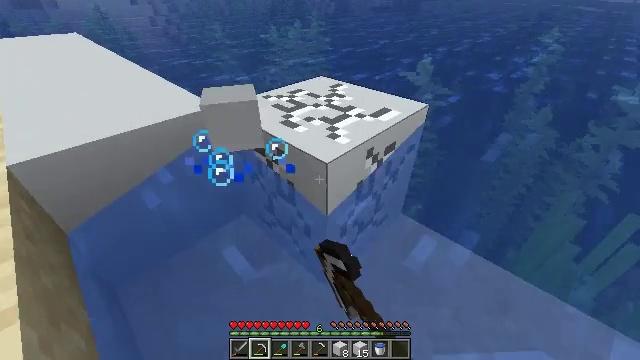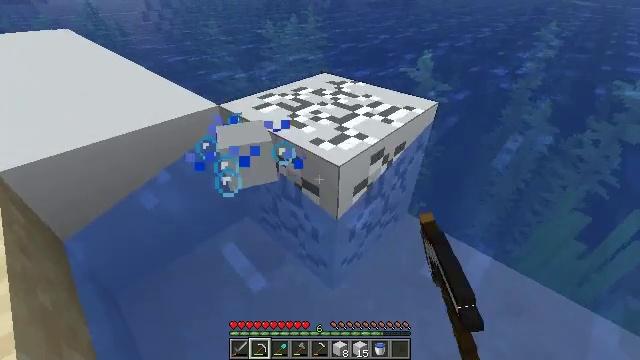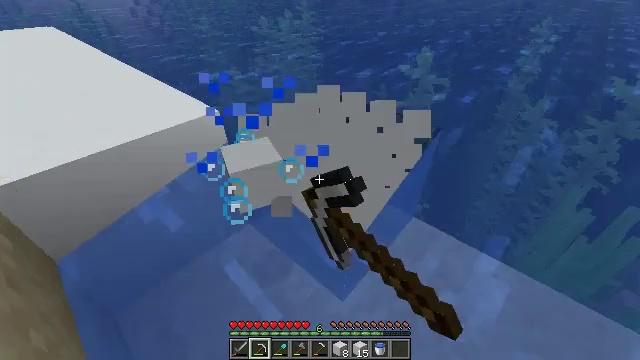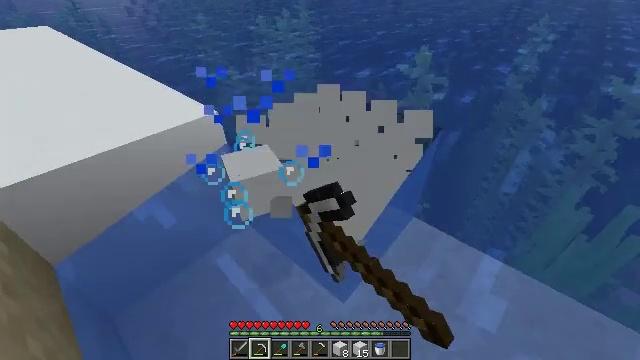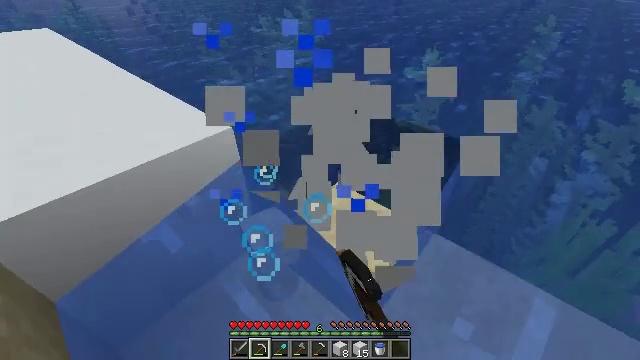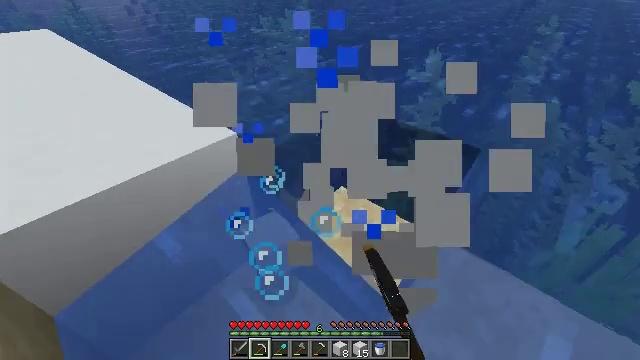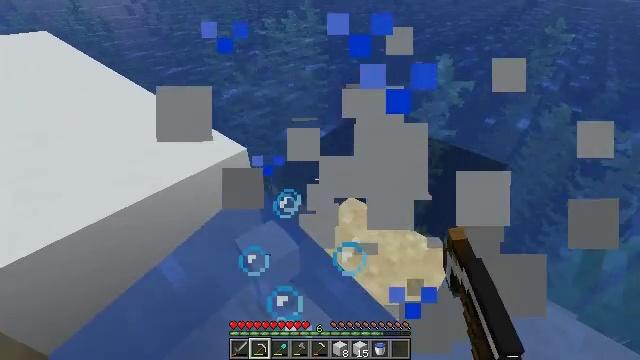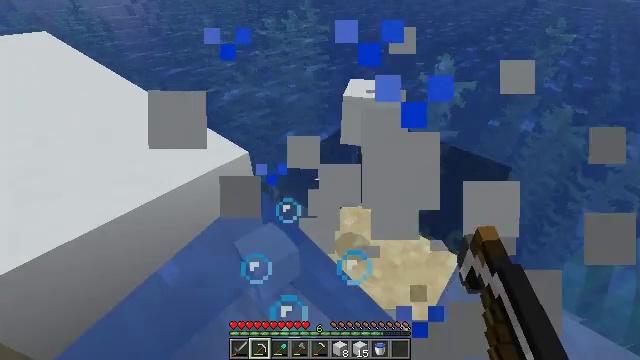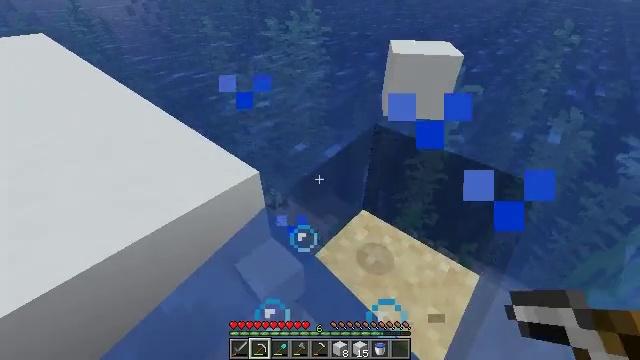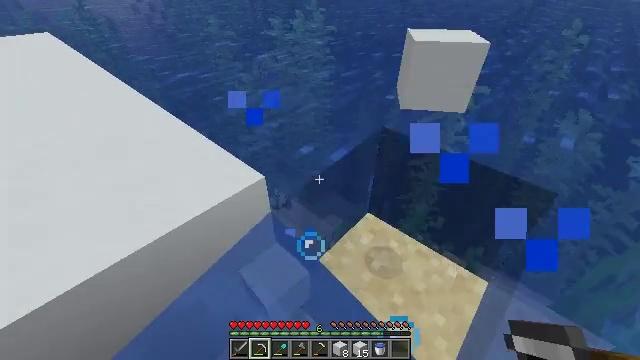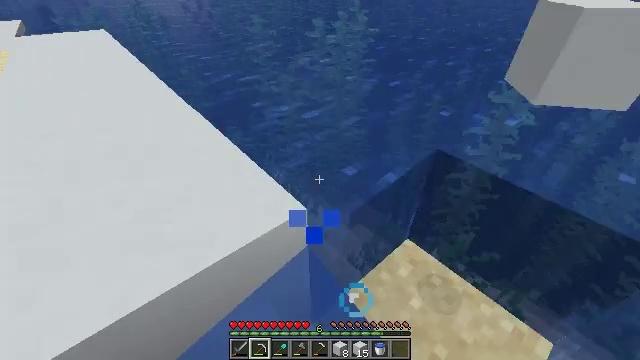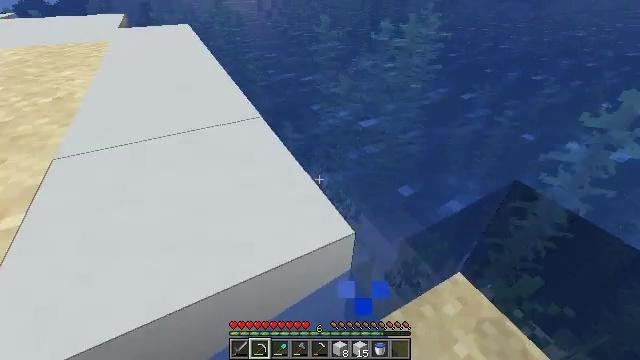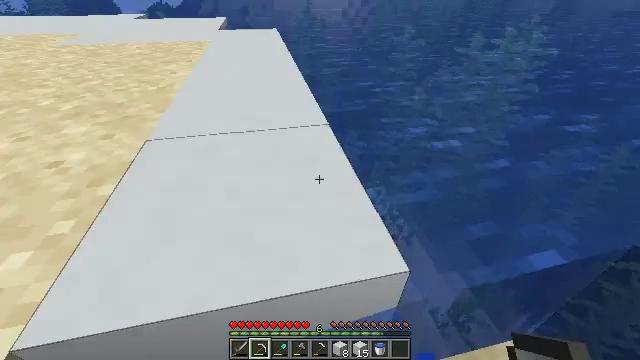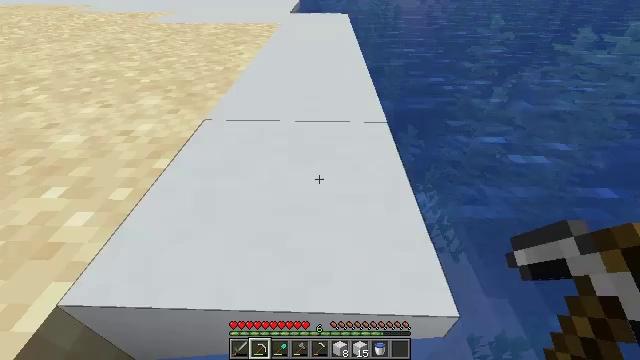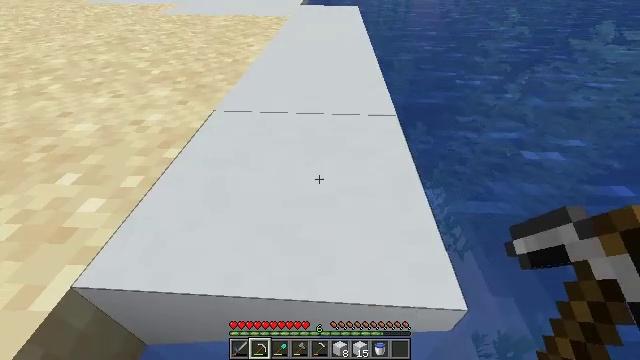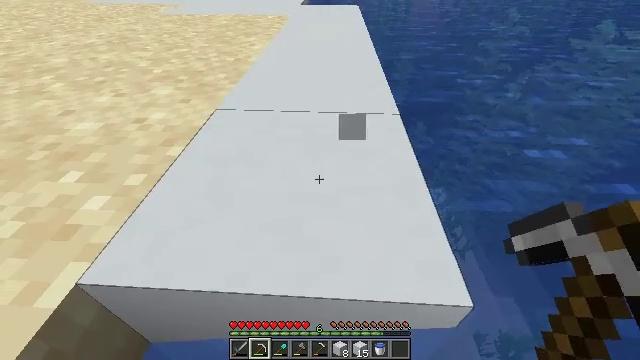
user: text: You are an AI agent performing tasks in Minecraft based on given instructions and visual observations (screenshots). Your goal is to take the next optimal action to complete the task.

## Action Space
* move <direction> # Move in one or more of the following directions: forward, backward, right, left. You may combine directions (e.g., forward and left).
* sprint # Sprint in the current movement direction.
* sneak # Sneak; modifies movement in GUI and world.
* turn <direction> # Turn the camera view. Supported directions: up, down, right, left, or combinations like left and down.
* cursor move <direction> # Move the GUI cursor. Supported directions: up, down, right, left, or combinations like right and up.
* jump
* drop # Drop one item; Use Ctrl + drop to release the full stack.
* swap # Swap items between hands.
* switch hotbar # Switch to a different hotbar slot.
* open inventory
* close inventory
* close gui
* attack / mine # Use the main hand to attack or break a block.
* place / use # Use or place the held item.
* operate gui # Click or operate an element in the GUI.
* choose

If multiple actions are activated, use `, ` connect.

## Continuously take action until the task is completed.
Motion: motion action
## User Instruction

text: Use tools to mine the white concrete.
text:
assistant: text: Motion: move forward, attack / mine
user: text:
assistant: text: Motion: move forward, turn right, attack / mine
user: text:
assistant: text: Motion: move forward, attack / mine
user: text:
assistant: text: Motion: move forward, attack / mine
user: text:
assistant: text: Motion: move forward
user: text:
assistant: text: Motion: move forward
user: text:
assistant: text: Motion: move forward
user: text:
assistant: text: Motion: move forward
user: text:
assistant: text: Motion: move forward
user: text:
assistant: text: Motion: move forward, turn left
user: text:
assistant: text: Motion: move forward, turn left
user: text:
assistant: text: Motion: turn left and up
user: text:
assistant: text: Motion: turn left and down
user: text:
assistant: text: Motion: turn left and down
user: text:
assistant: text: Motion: attack / mine
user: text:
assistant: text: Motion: attack / mine
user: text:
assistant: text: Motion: attack / mine
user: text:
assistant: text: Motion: attack / mine
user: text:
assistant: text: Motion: attack / mine
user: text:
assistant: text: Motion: attack / mine
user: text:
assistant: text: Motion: attack / mine
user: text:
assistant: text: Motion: attack / mine
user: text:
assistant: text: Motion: attack / mine
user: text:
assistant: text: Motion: attack / mine
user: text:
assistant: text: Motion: attack / mine
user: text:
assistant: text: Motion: attack / mine
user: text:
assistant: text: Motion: move forward, attack / mine
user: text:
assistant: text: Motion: move forward, turn right, attack / mine
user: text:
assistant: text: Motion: move forward, turn right, attack / mine
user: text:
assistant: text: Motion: move forward, turn right, attack / mine